Question: I have to display a dropdown using optgroup as follow:
HTML:
'''
<select id="Cities" name="Cities">
<optgroup label="Group1">
<option value="City1">City1</option>
<option value="City2">City2</option>
<option value="City3">City3</option>
<option value="City4">City4</option>
<option value="City5">City5</option>
</optgroup>
<optgroup label="Group2">
<option value="City6">City6</option>
<option value="City7">City7</option>
<option value="City8">City8</option>
<option value="City9">City9</option>
<option value="City10">City10</option>
</optgroup>
</select>
'''
JavaScript:
'''
$('#Cities').val('City1');
'''
I need to set selected value but it always set values as selected when I browse with safari IPhone5+.

<URL>
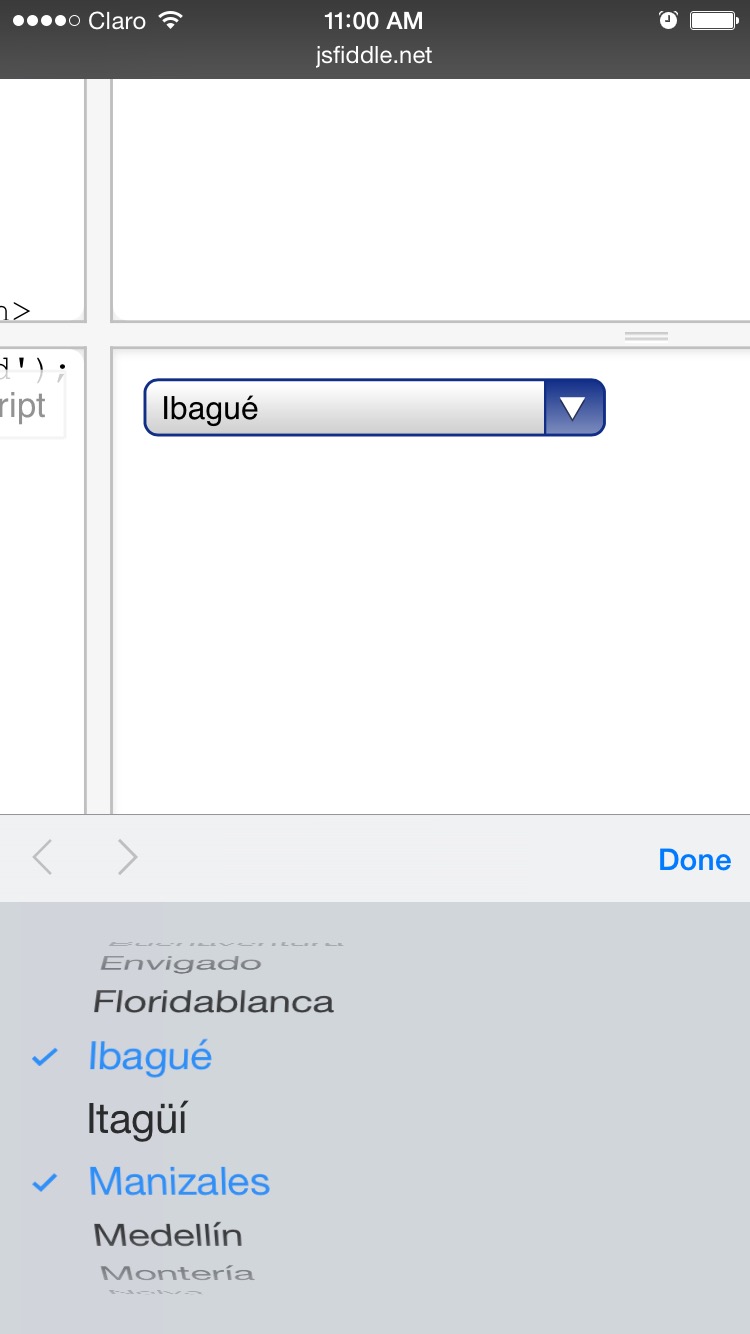
Answer: As I commented in the question, this is a <URL> on safari for iphone, and there's nothing to do but setting a 'selected' attribute, or not using 'optgroups'.